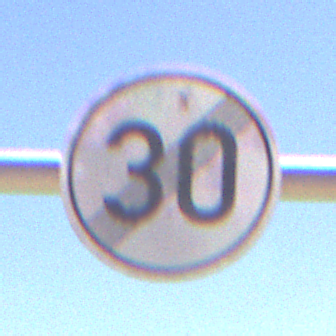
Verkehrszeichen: EndeGeschwindigkeit30
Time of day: Midday
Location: Outdoor (Nature)
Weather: Clear
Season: NotSpecified
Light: Natural